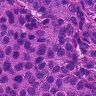
Metastatic tissue present: yes